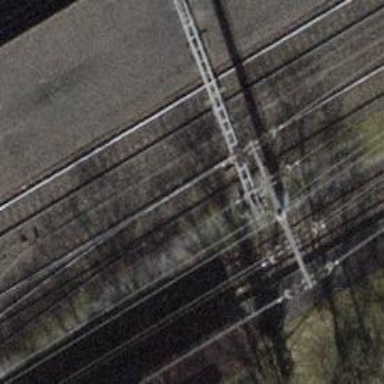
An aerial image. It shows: Railway switch.